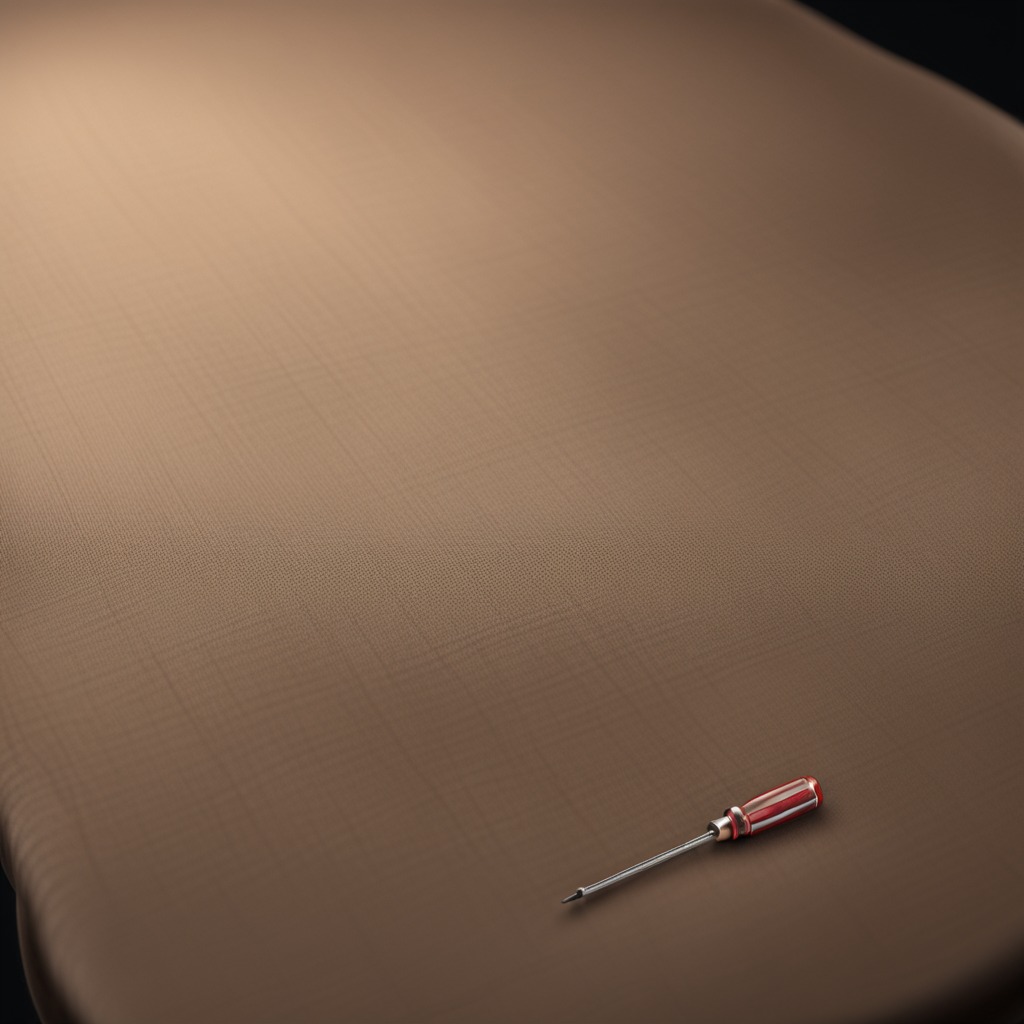
A screwdriver is lying on the wooden table.